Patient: sex M, age 43
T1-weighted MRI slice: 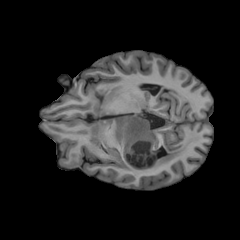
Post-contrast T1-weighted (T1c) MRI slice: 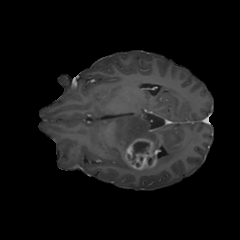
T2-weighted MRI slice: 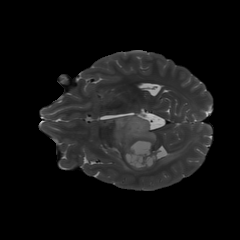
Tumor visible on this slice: yes
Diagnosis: Glioblastoma, IDH-wildtype
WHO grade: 4